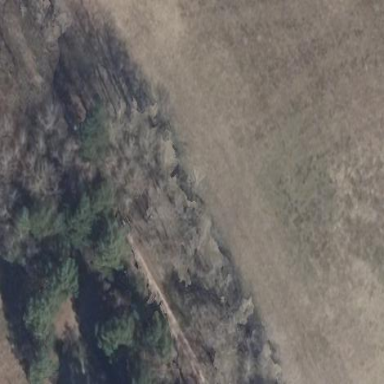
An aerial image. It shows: Mixed woodland with various types of leaves.